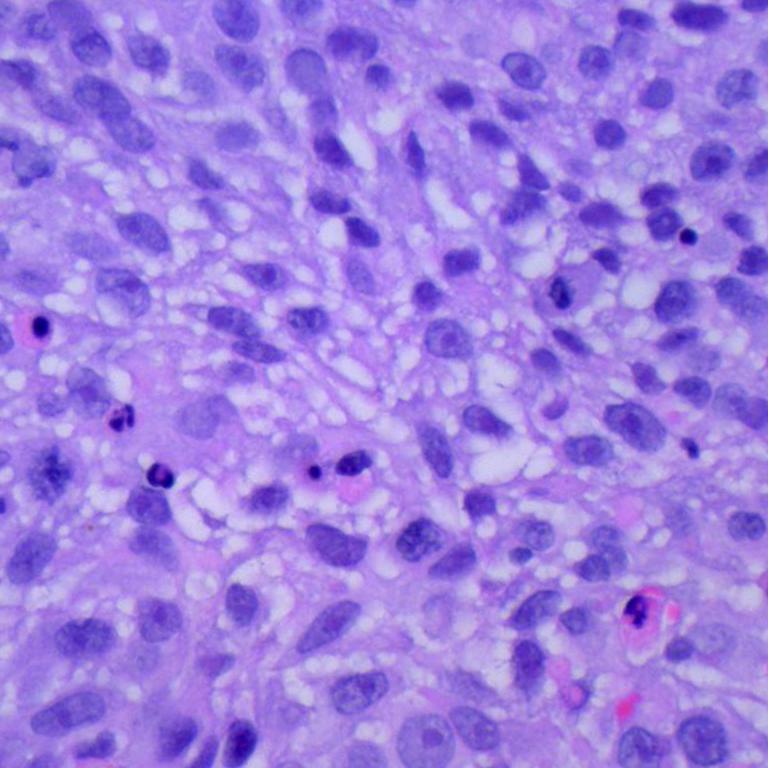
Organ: lung
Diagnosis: squamous carcinomas